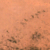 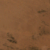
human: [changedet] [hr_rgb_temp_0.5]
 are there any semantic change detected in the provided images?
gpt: No change occurred in the area.